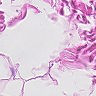
Metastatic tissue present: no